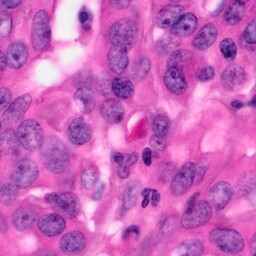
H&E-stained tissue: Pancreatic